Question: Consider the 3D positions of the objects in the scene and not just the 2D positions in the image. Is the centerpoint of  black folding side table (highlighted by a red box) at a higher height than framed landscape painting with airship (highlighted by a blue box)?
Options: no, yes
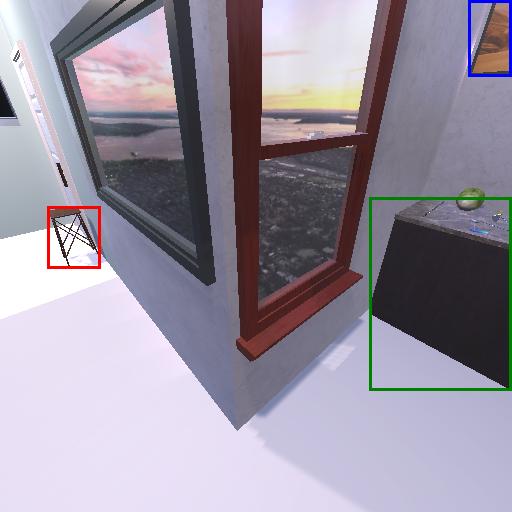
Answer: no